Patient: sex M, age 55
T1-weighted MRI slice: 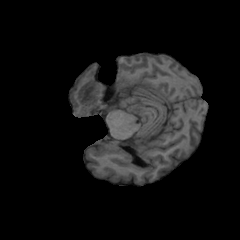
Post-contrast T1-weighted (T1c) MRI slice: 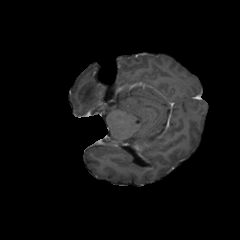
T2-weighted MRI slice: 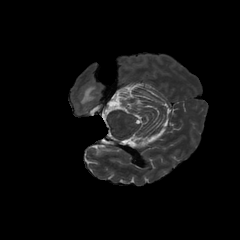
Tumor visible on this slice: yes
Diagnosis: Glioblastoma, IDH-wildtype
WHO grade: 4